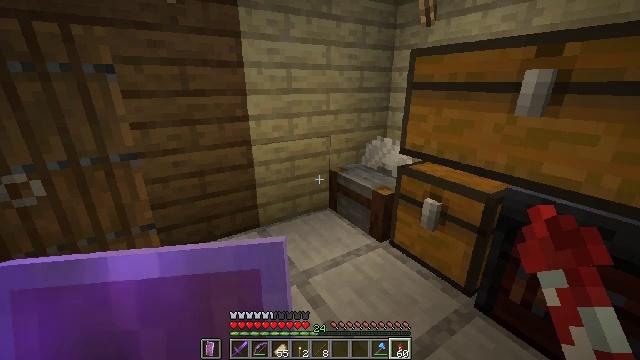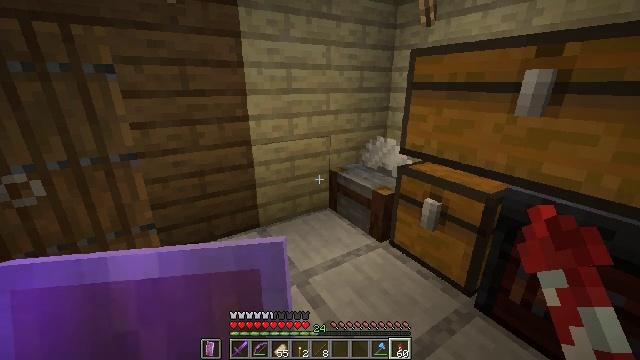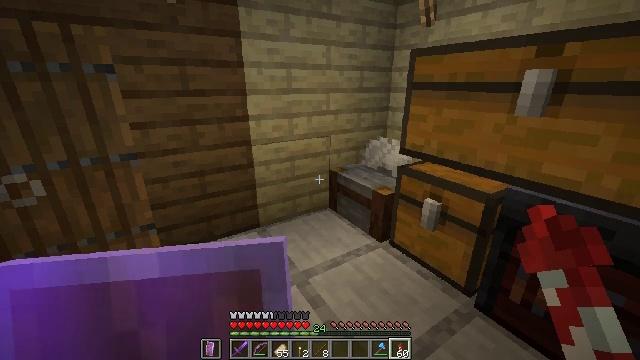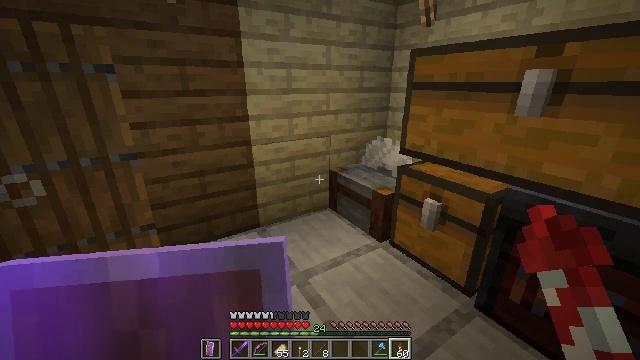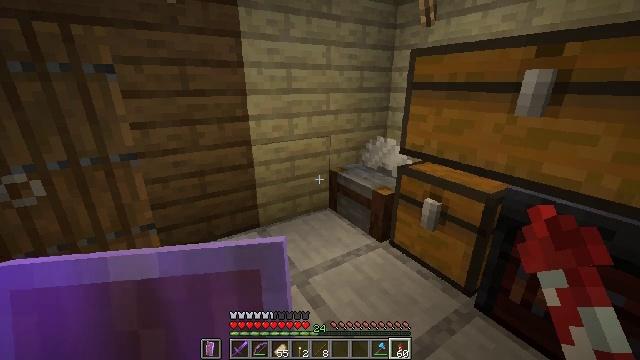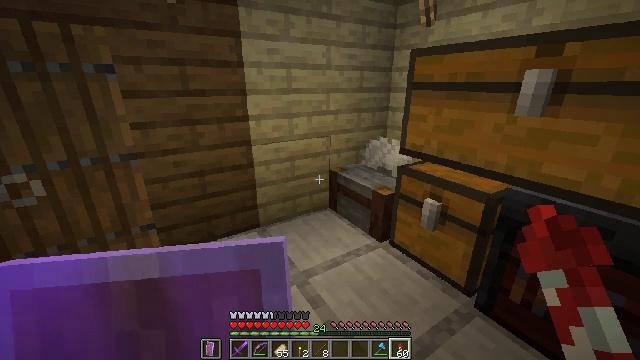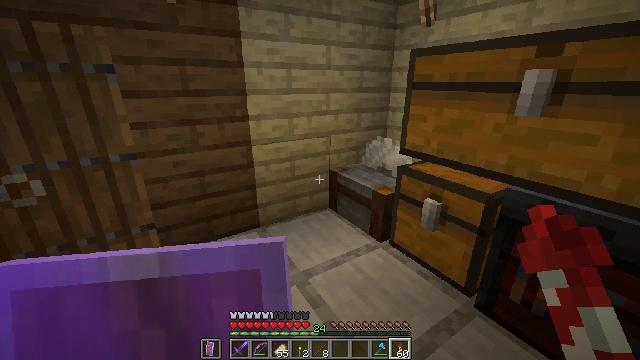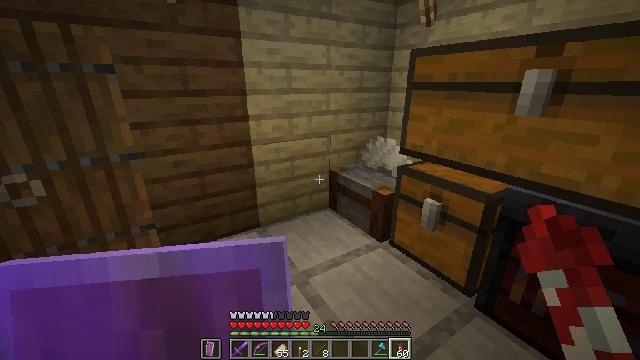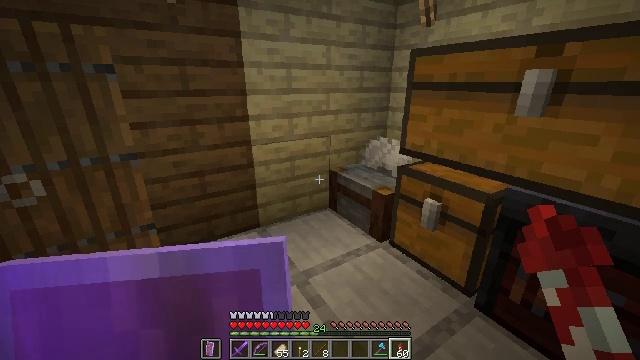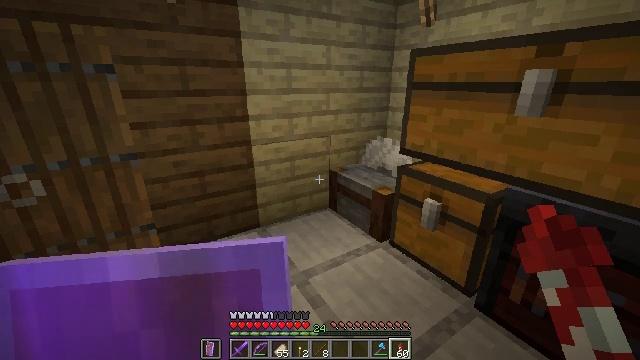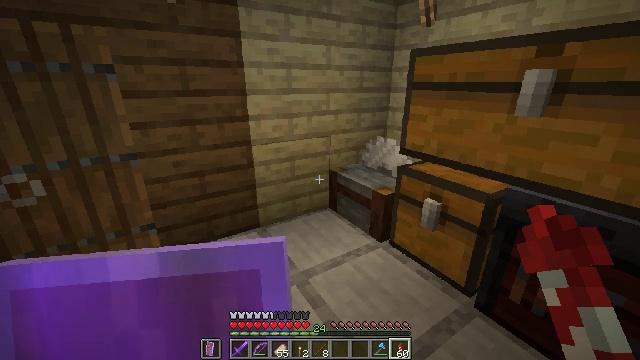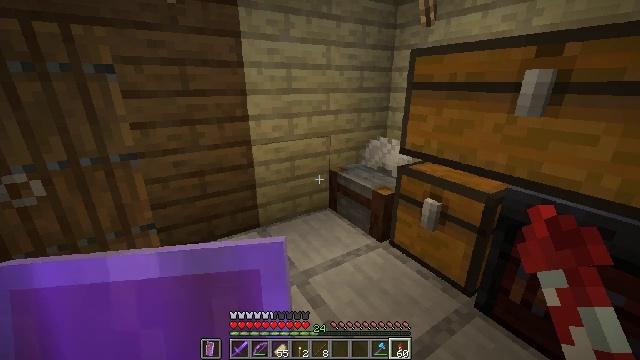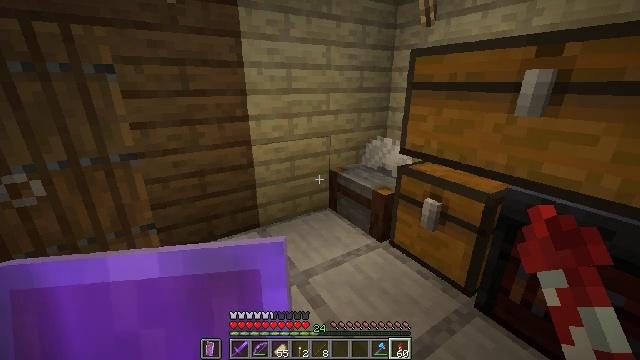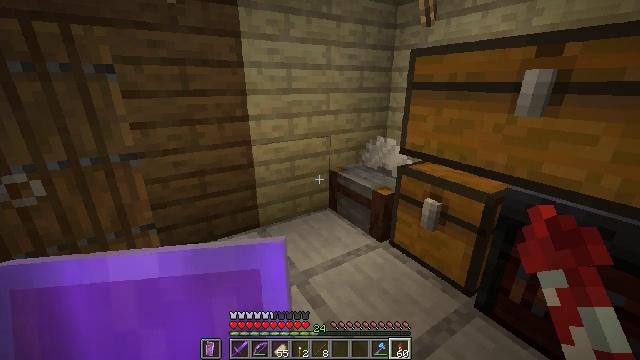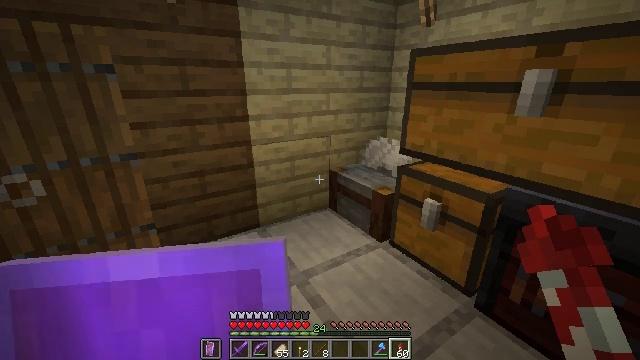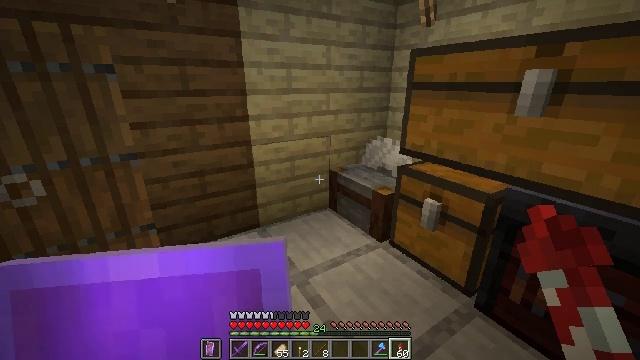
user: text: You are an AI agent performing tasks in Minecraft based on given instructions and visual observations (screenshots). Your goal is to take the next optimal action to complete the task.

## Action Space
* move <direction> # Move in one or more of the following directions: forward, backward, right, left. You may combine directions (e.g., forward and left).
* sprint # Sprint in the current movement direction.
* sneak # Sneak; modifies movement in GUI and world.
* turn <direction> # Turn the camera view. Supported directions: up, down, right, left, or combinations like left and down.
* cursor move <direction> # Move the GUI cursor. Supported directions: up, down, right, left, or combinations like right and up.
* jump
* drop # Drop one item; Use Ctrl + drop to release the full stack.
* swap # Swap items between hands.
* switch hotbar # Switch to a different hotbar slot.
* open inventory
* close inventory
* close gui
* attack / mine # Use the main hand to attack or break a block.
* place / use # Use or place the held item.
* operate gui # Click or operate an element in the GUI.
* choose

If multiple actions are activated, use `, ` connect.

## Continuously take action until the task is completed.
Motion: motion action
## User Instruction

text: Gather blackstone for crafting.
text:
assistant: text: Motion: no_op
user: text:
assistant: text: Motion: no_op
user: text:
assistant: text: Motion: no_op
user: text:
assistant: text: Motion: no_op
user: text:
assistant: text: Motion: no_op
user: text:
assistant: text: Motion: no_op
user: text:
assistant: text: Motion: no_op
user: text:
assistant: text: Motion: no_op
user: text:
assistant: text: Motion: no_op
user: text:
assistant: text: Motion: no_op
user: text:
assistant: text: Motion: no_op
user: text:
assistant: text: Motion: no_op
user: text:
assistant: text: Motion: no_op
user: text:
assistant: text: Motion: no_op
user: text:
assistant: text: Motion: no_op
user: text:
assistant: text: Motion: no_op
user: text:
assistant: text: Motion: no_op
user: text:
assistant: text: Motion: no_op
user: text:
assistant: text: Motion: no_op
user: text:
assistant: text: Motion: no_op
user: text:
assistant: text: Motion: no_op
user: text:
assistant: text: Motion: no_op
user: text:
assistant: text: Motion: no_op
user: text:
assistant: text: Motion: no_op
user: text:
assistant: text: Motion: no_op
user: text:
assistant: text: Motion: no_op
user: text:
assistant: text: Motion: no_op
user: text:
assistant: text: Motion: no_op
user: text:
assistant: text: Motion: no_op
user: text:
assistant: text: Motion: no_op